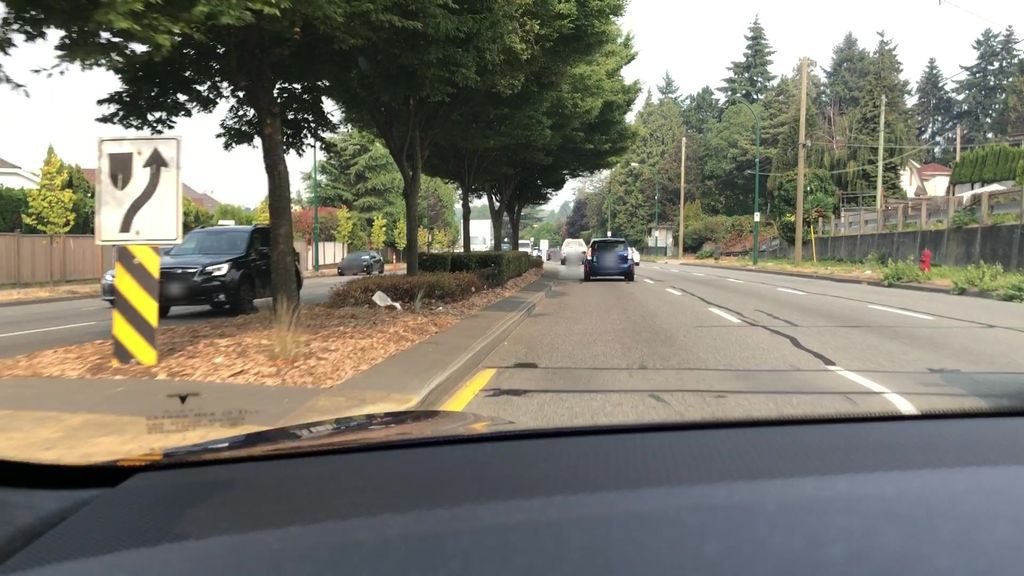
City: vancouver